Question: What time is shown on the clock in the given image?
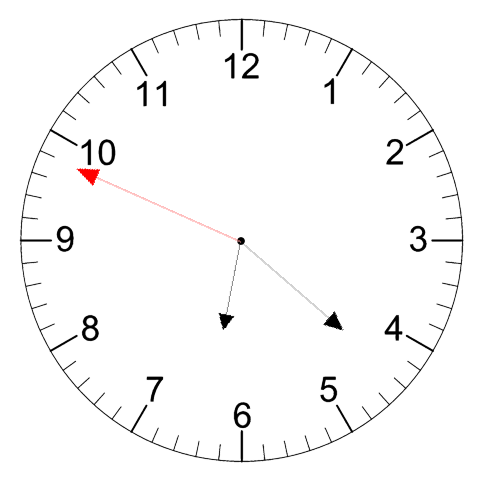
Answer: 06:21:49